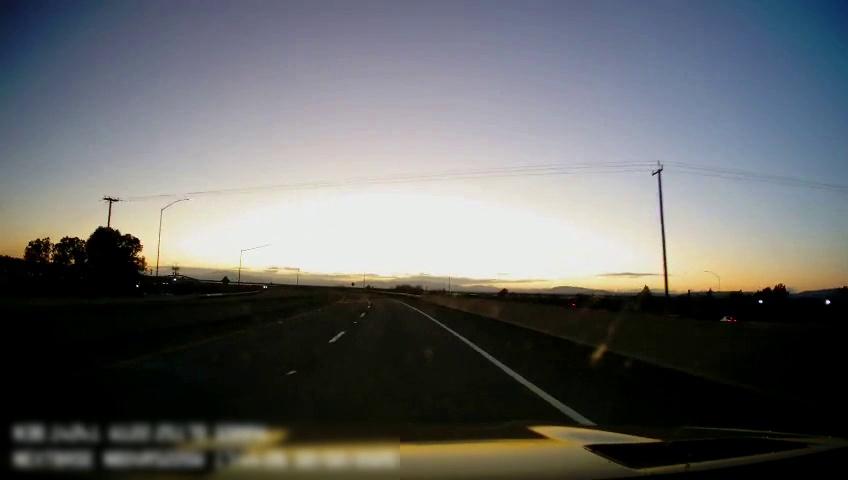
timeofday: Dusk/Dawn/Twilight
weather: Sunny
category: Drivable Space
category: Vehicles | Car
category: Lanes | Current Lane
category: Lanes | Current Lane
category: Lanes | Current Lane
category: Lanes | Alternate Lane